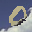
Label: 0